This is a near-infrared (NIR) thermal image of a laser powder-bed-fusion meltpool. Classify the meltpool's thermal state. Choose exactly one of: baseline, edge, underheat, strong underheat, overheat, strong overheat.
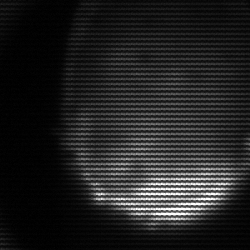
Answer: edge